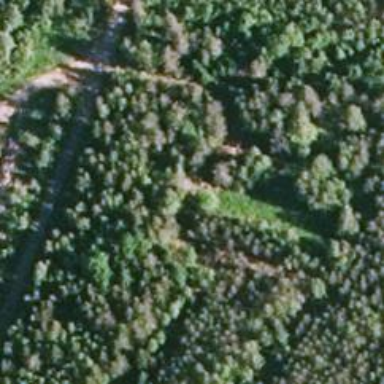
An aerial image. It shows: Track road.